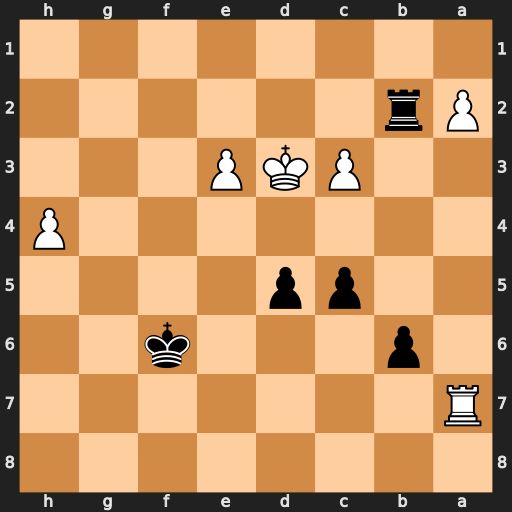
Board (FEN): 8/R7/1p3k2/2pp4/7P/2PKP3/Pr6/8
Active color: b
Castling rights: -
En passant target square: -
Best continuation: c4+ Kd4 Rd2#